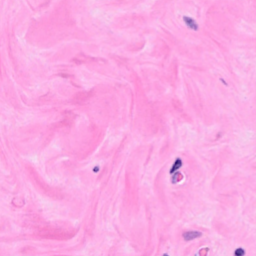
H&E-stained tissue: Breast